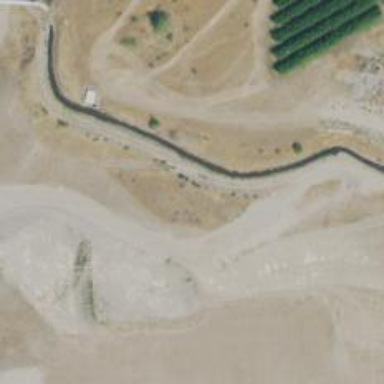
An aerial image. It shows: Irrigation canal designed for service purposes.